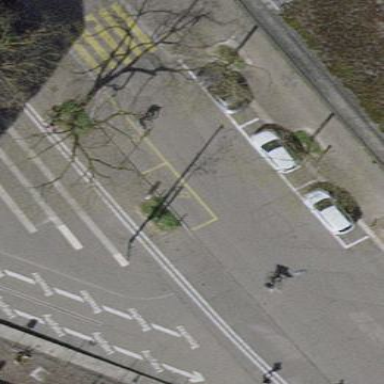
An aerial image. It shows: Disabled parking space in parking lane.